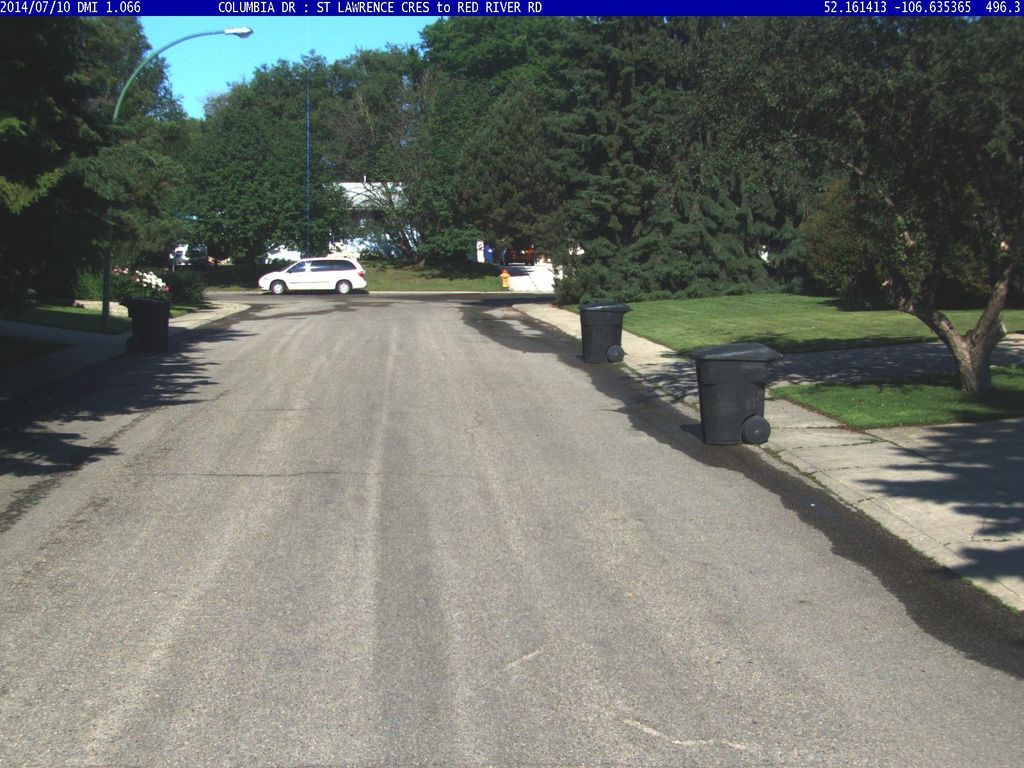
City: saskatoon